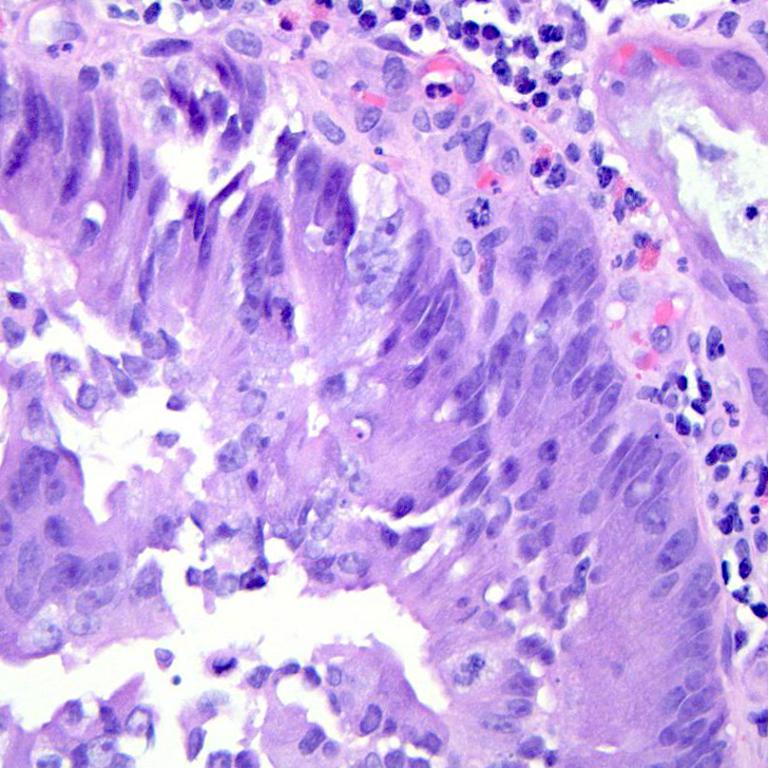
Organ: colon
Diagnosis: adenocarcinomas